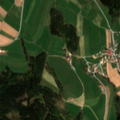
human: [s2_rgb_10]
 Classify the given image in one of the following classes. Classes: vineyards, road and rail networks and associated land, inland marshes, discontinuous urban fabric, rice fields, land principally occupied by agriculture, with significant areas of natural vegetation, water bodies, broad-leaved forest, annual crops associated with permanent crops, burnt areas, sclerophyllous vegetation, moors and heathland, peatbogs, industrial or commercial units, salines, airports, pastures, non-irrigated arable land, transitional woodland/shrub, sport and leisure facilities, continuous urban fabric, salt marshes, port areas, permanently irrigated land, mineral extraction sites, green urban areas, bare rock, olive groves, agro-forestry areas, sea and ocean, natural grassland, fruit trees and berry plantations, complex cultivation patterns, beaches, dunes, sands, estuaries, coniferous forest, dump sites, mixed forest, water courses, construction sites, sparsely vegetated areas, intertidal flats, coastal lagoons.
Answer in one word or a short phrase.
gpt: non-irrigated arable land, complex cultivation patterns, coniferous forest